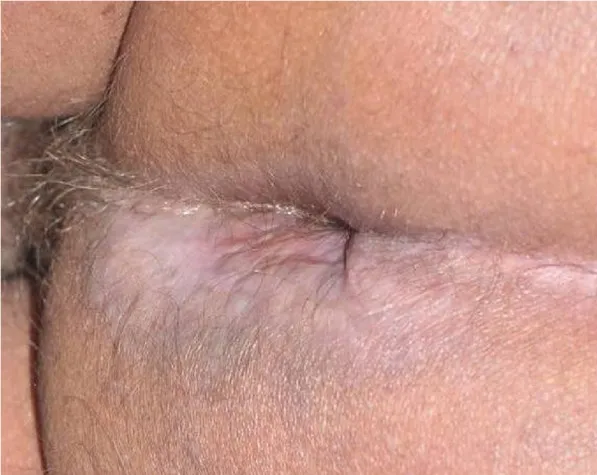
Perianal ulcer completely healed with antituberculous treatment for two months.
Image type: medical_photograph (skin_photograph)